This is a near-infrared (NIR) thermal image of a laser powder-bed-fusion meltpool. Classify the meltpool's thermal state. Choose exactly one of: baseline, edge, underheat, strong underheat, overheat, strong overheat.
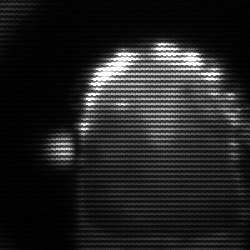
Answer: baseline